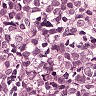
Metastatic tissue present: yes